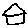
Label: house